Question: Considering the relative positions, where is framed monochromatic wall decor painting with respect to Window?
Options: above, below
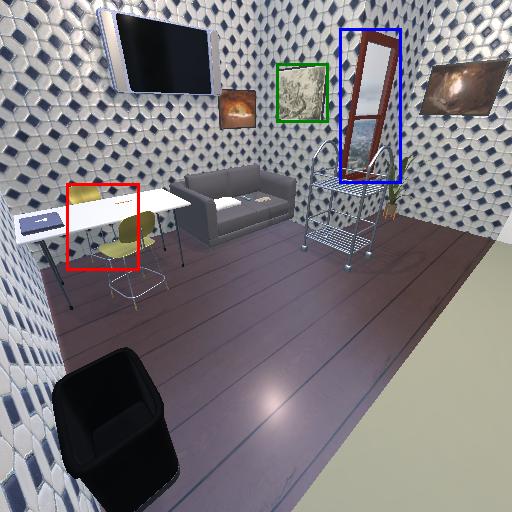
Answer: above